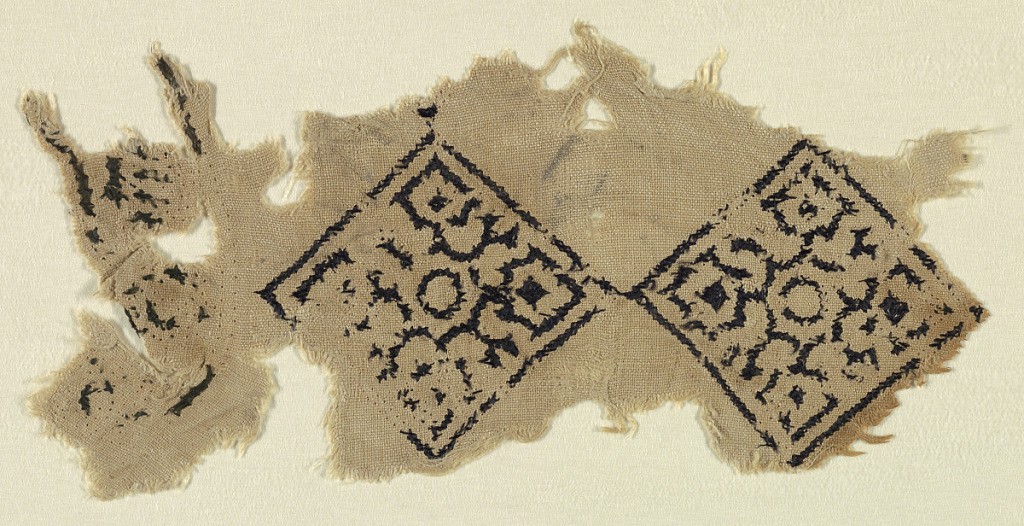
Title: Fragment
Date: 14th century
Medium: silk on linen Technique: embroidered
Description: Fragment with dark blue embroidery of three diamonds and part of a medallion.